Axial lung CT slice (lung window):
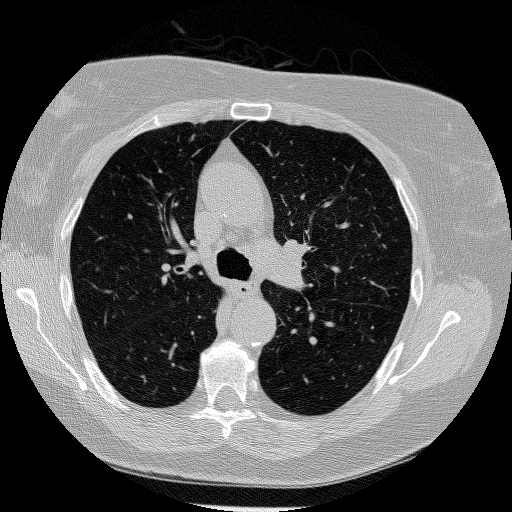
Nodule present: no